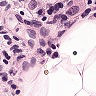
Metastatic tissue present: yes